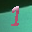
Label: 1